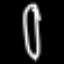
Label: pencil